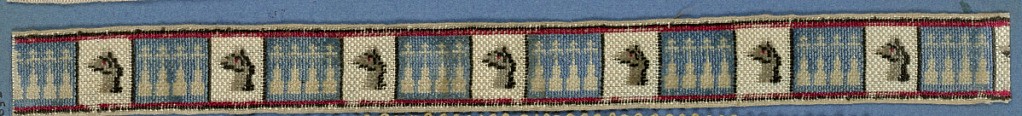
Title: Trimming
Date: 18th century
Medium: silk Technique: woven
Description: Heraldic trimming fragment in a design of squares showing four crosses on mounts in white on a blue ground separated by ostrich heads in black and gray.